Question: Feed in android app looks like this:

A rectangular box with actual post, below which is a Text like and so on.
Is this just a listView with Actual content having margins and a different background, and TextViews below it.
Because when i had a complicated ListView with an ImageView and 5-6 TextViews, it takes lot of time to load the UI.
1 of my friends who work on iOs said
Thank You
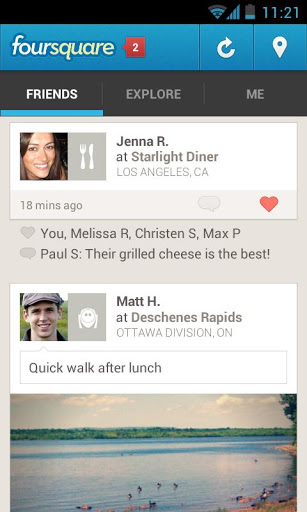
Answer: Could be a 'ListView' with complicated children views. Could also be an <URL>.
There's a few reasons why it may load faster than something you've used before:
1. The images were probably already cached on the file system, so it loads from local storage rather than downloading the image.
2. The images were already the correct dimensions, so no resizing was needed.
3. Image loading was done on a background thread as to not lag the UI while images were being loaded into memory.